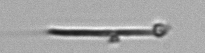
Label: fiber